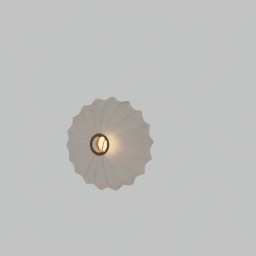
Label: lighting